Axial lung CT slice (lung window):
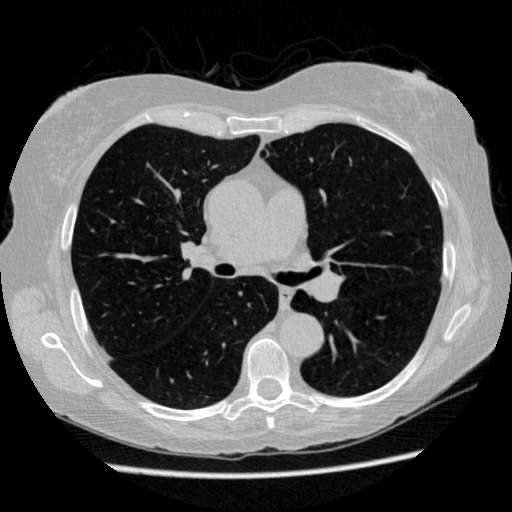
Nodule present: no